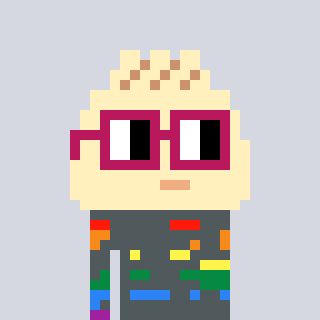
a pixel art character with square dark red glasses, a porkbao-shaped head and a red-colored body on a cool background